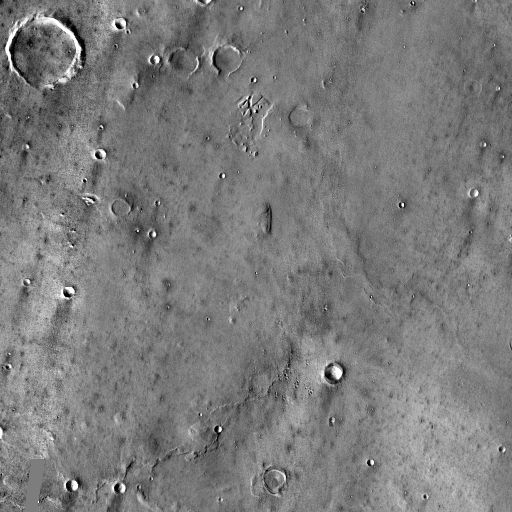
Crater classes present: Background, Other, Buried